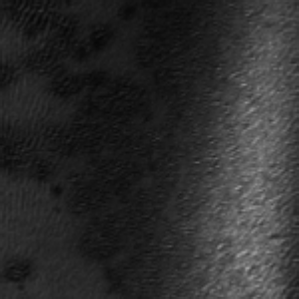
Label: frost